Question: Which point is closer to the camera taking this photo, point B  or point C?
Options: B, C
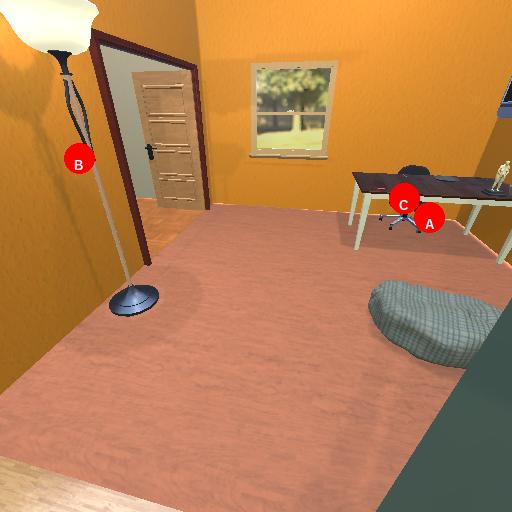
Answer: B